Question:
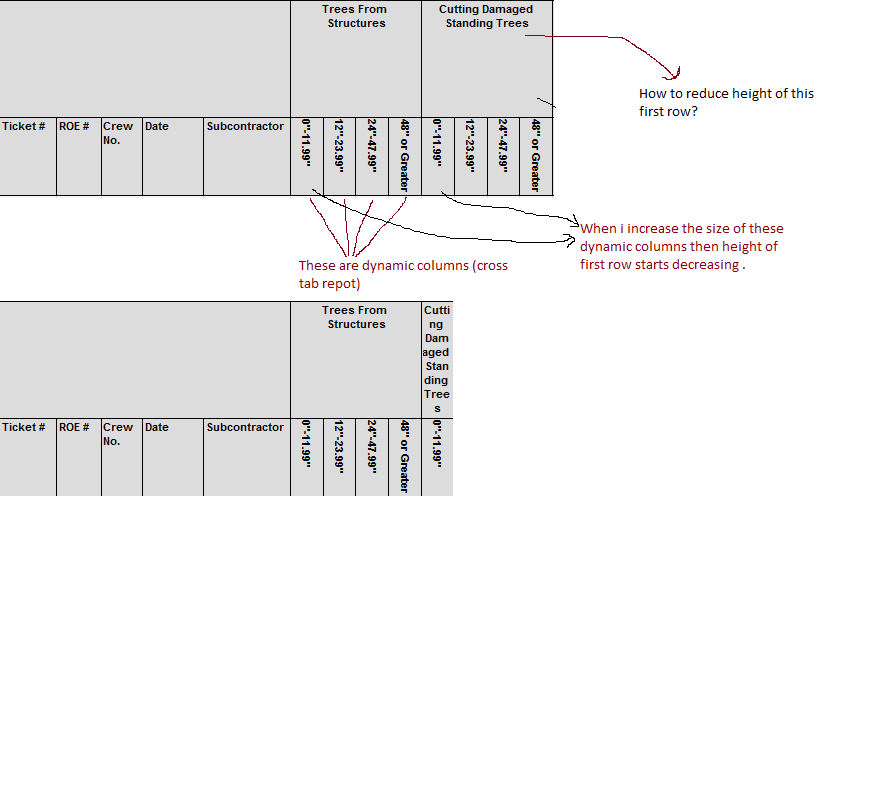
Answer: Under "Textbox Properties" --> "General Tab" you will find two sizing options:
Uncheck 'Allow height to increase',
then check 'Allow height to decrease'